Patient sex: M
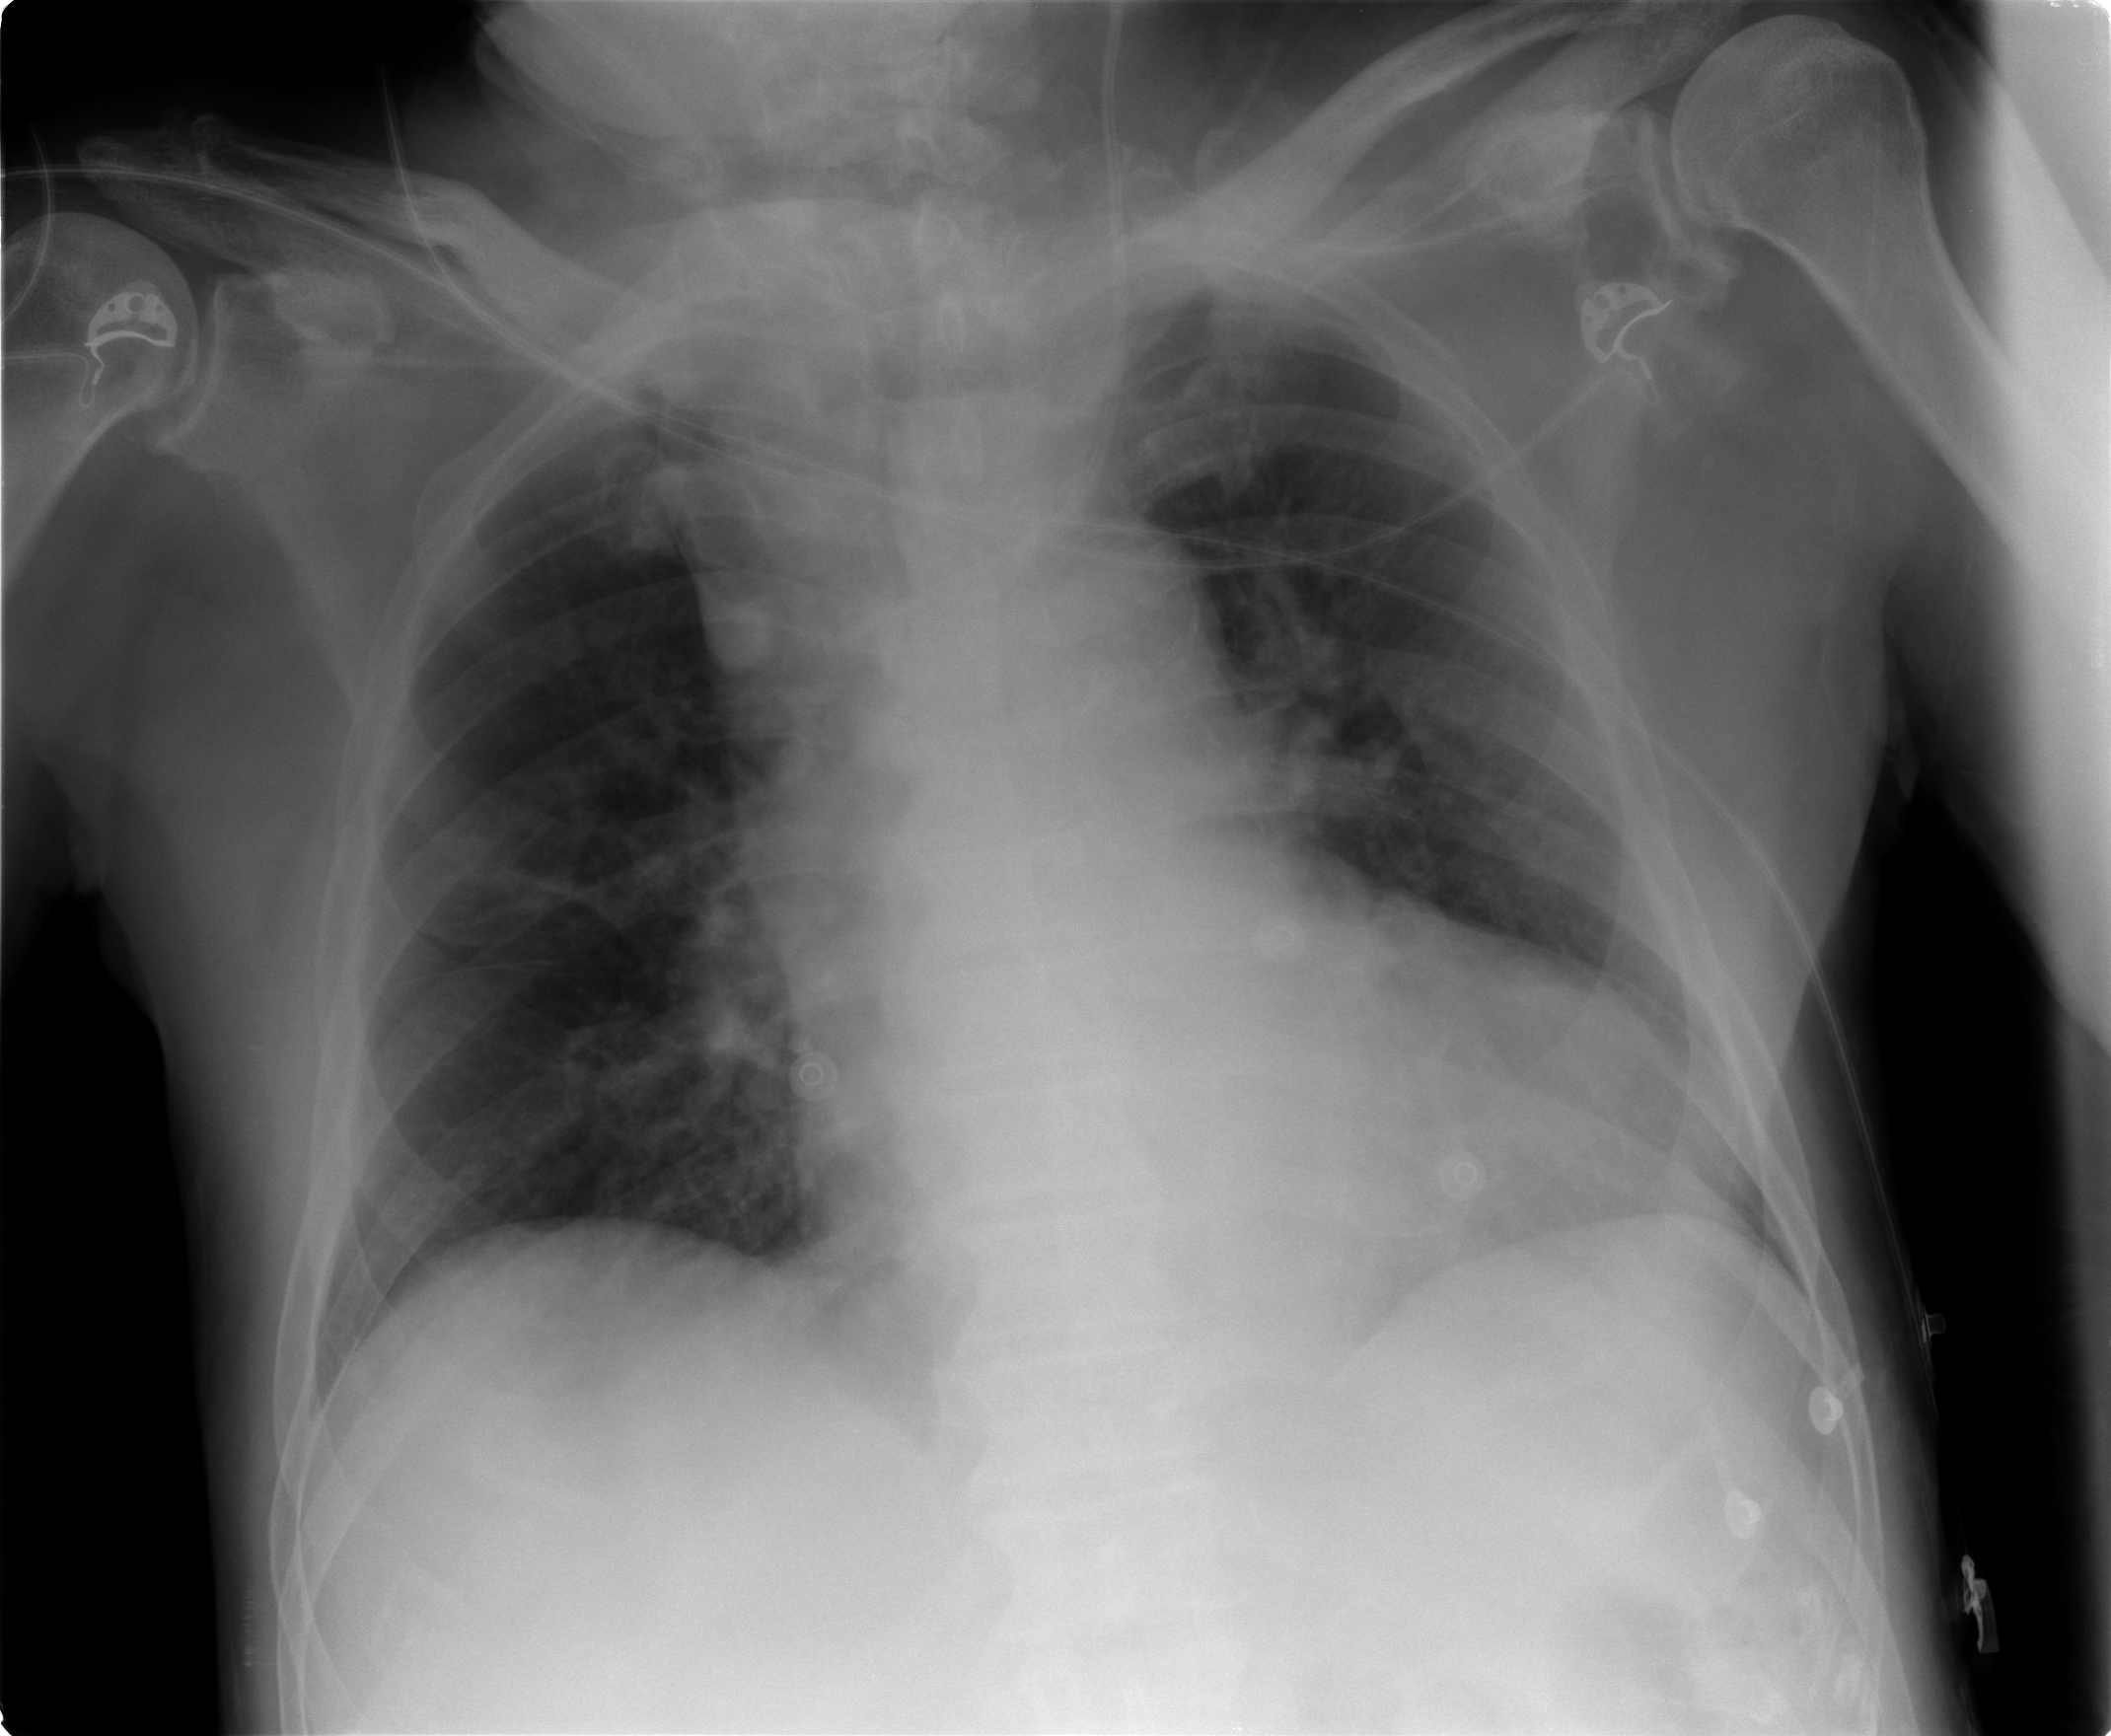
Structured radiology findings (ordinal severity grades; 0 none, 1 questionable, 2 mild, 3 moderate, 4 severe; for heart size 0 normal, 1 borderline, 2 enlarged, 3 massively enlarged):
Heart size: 2
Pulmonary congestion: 2
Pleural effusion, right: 0
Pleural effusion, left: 0
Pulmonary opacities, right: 0
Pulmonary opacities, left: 0
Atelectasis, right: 1
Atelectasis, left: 1